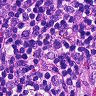
Metastatic tissue present: no